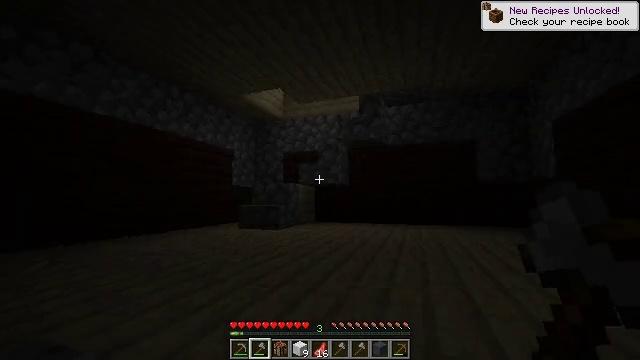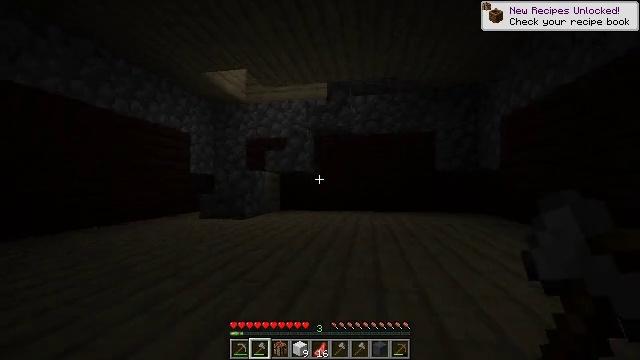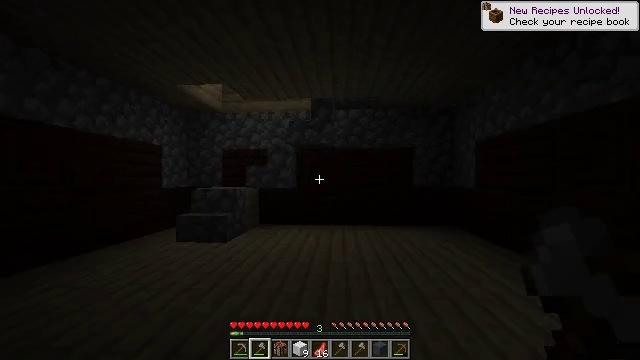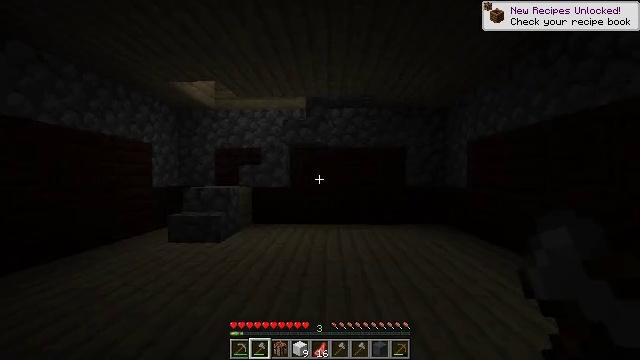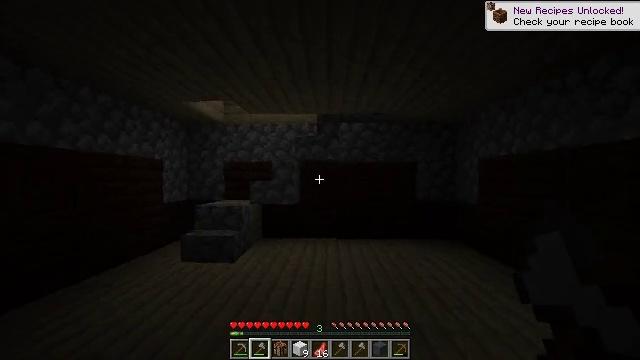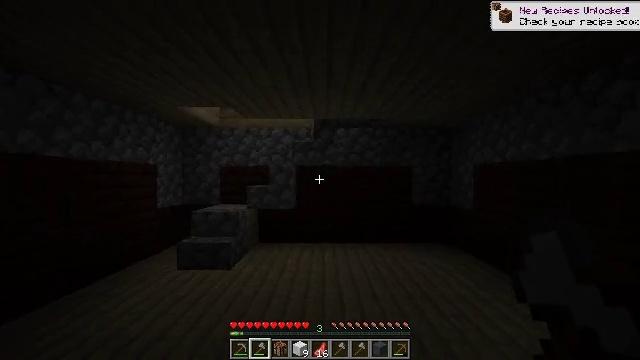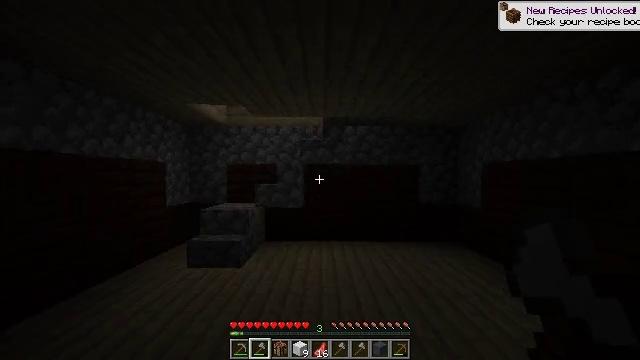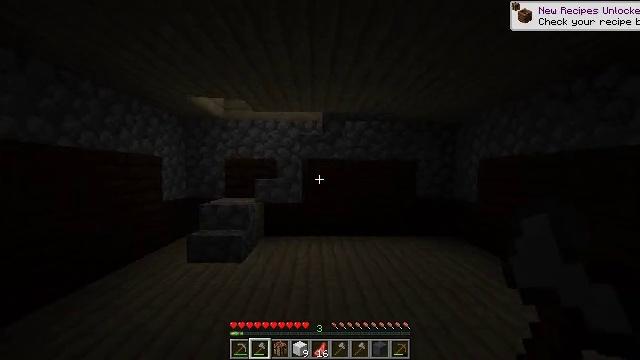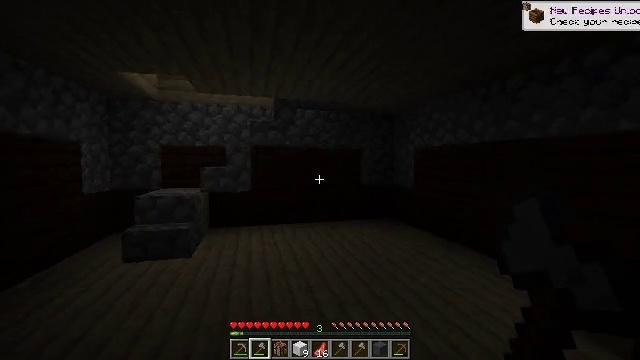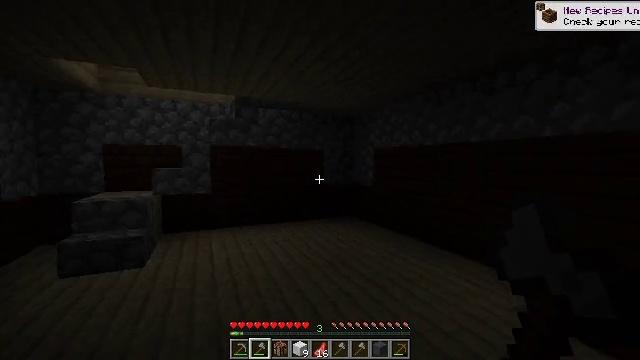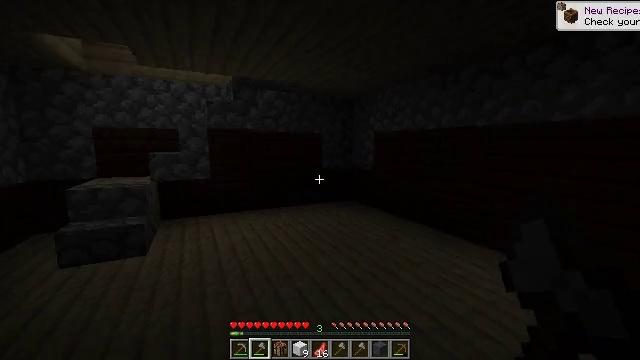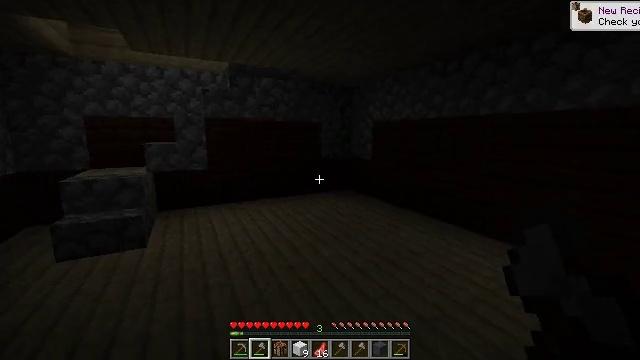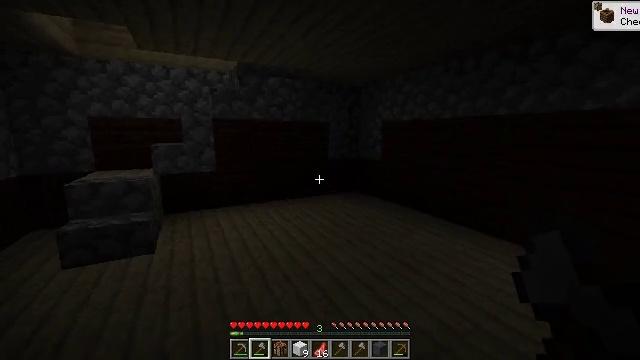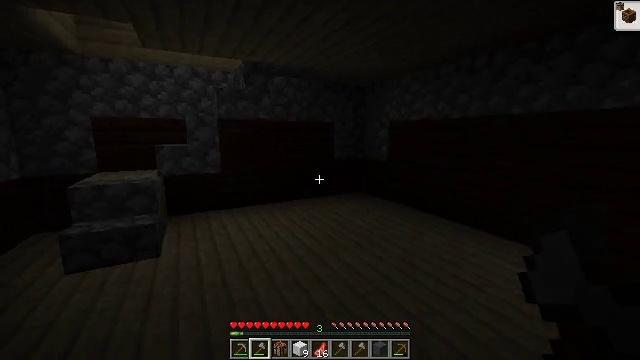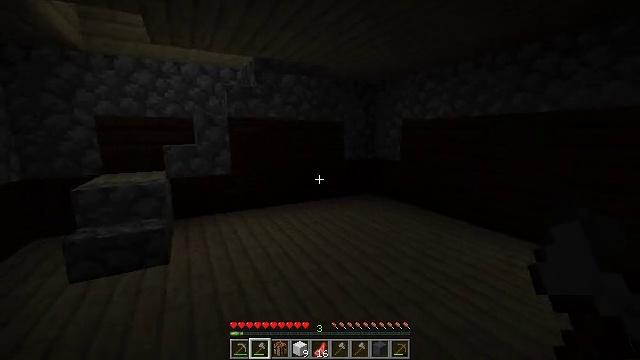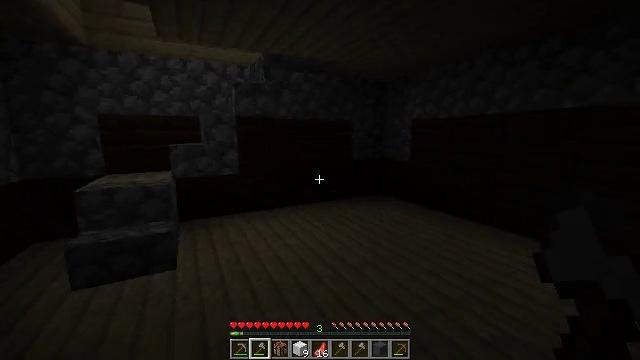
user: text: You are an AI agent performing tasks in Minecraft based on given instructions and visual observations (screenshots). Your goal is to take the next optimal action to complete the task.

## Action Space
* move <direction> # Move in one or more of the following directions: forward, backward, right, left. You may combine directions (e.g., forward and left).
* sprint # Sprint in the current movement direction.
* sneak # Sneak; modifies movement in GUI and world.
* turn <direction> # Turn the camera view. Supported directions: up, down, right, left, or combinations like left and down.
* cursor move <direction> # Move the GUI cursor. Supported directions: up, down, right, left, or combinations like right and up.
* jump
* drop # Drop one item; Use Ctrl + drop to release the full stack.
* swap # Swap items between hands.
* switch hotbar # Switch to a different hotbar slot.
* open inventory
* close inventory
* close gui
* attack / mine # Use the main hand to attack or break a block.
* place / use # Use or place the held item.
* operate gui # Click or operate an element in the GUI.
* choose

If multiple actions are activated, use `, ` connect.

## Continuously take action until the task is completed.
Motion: motion action
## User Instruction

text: Gather materials from the dark oak fence.
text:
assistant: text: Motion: move left, turn right and down
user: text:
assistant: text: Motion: move left, turn right and down
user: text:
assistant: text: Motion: move left, turn right
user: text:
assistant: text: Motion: move left
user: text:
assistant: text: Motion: move left, turn right
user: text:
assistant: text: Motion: move left
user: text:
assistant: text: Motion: move left, turn right and down
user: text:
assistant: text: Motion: move left, turn right and down
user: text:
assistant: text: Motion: move forward and move left, turn right
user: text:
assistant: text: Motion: move forward and move left, turn right and down
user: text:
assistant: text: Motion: move forward and move left, turn right and down
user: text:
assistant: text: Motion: move forward and move left
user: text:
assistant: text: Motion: move forward and move left
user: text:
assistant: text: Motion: move forward and move left
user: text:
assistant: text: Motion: move forward and move left
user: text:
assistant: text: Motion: move forward and move left, turn left
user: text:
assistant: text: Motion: move forward and move left
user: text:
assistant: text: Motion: move forward and move left
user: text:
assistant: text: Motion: move forward and move left
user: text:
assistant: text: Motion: move forward and move left
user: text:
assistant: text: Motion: move forward and move left
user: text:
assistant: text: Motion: move forward and move left
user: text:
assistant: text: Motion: move forward and move left
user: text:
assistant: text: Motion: move forward
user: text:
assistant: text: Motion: move forward, turn left and up
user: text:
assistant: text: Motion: move forward, turn up
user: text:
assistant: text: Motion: move forward and move left
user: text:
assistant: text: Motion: move forward and move left
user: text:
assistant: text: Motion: move forward
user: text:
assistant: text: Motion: move forward